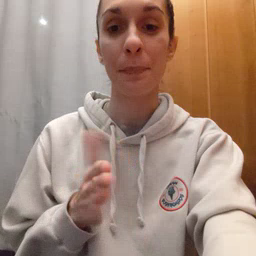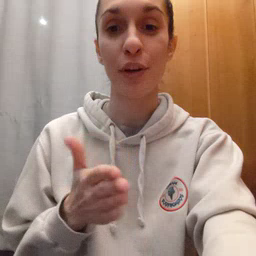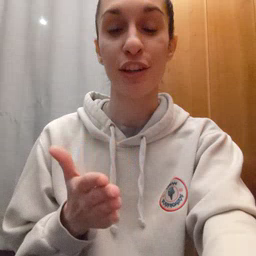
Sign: book